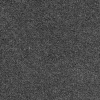
Atmospheric dust classification: dusty